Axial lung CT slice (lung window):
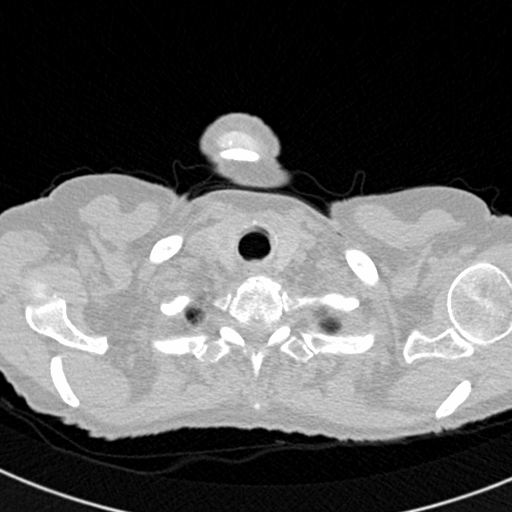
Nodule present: no